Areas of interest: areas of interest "Red Star Logistics"
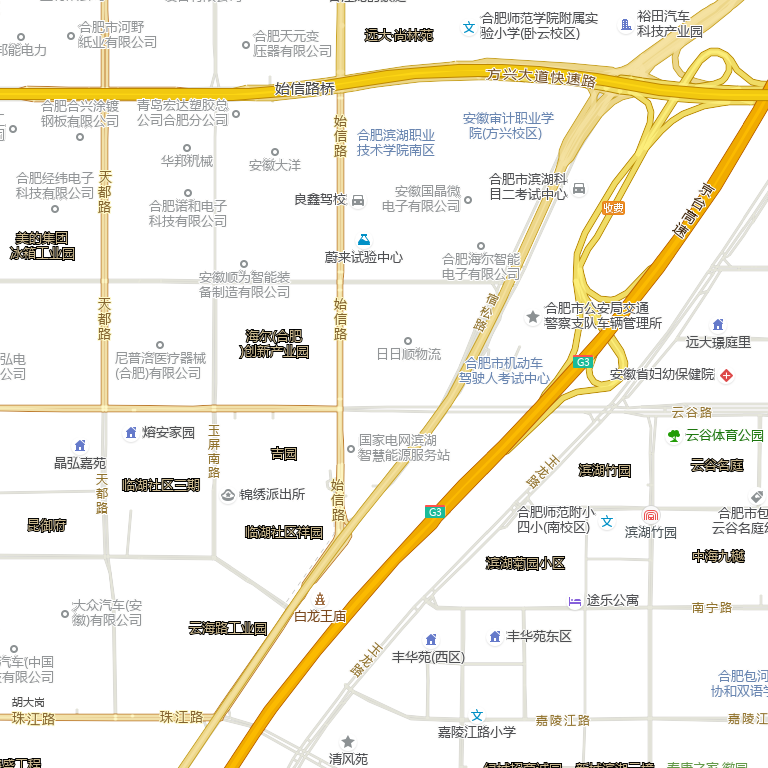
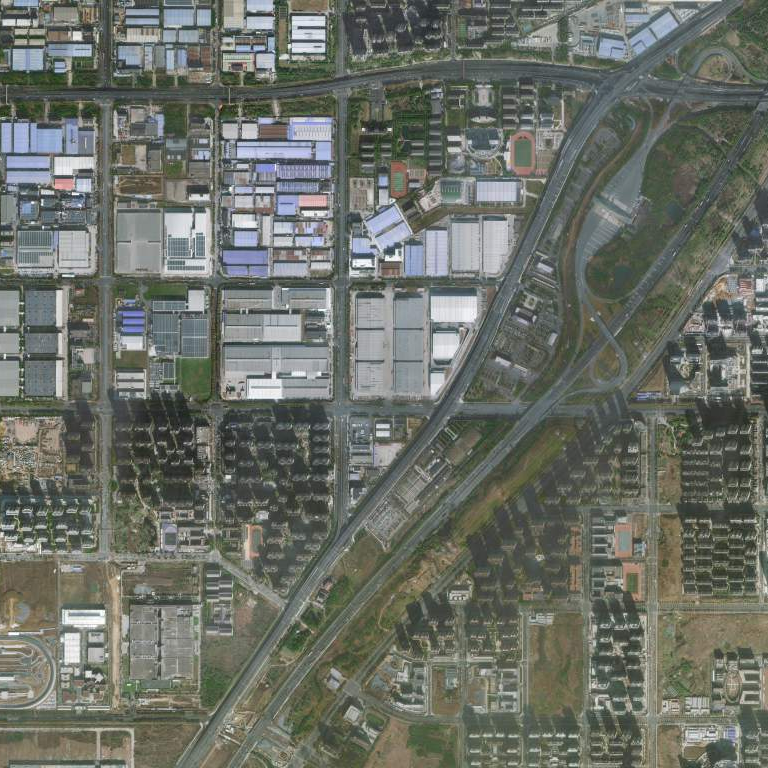